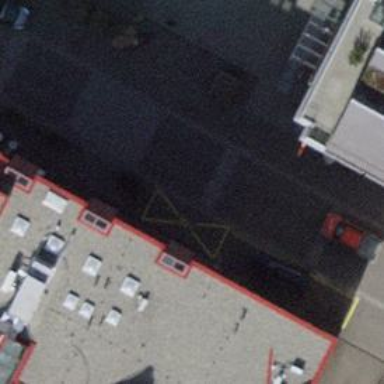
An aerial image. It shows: Asphalt sidewalk.